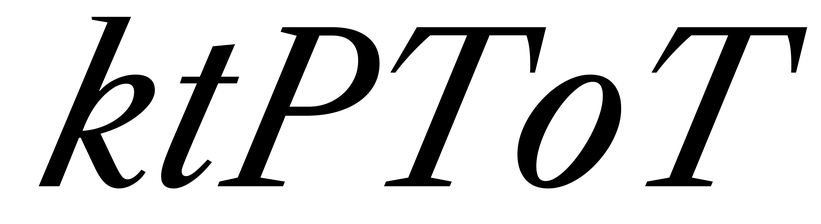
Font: LibreCaslonText-Italic_Italic